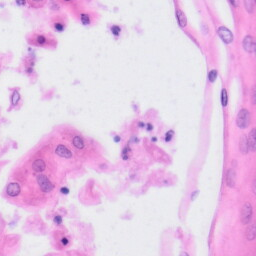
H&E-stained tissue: Tonsil